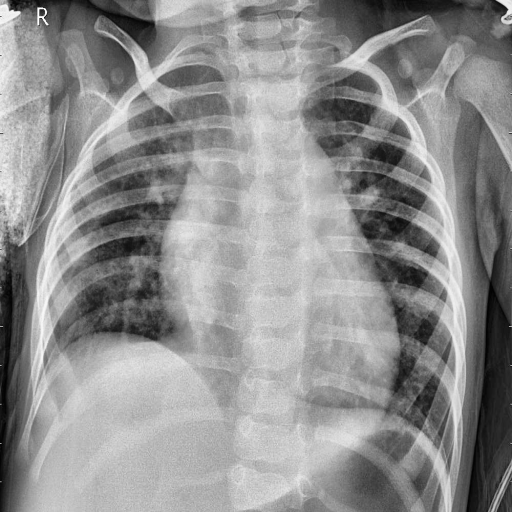
Finding: PNEUMONIA